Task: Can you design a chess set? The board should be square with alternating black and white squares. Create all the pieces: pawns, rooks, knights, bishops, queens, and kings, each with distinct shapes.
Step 3017:
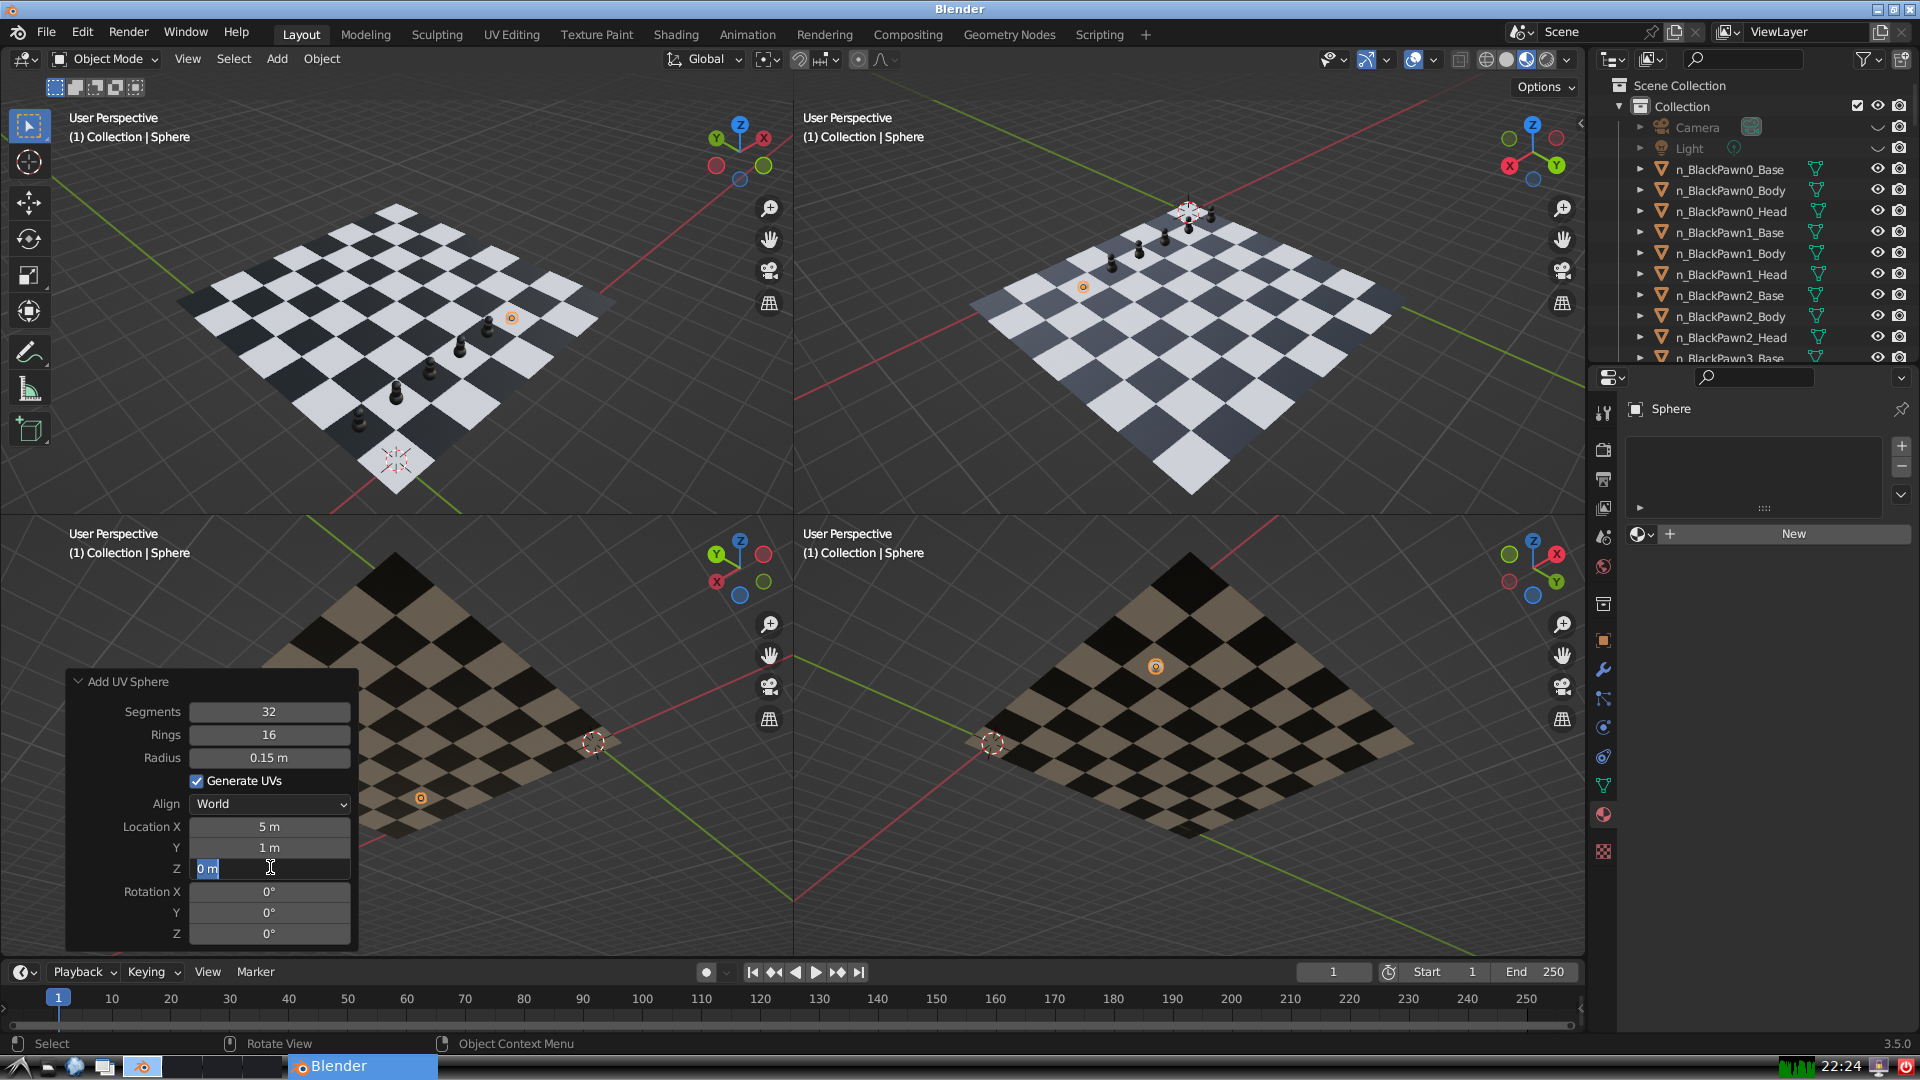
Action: input_text: 0.15